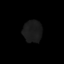
Tissue: skin
Cell type: Epithelial cells
Senescence score: 0.236
Nuclear area (px): 400
Mean DAPI intensity: 26.56